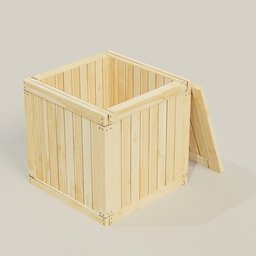
Label: tools